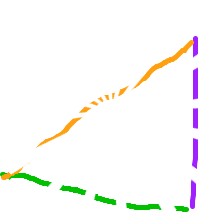
Shape: triangle